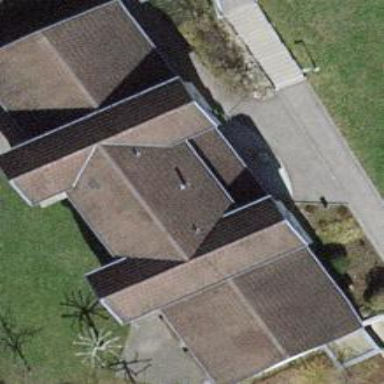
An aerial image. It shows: Kindergarten building.